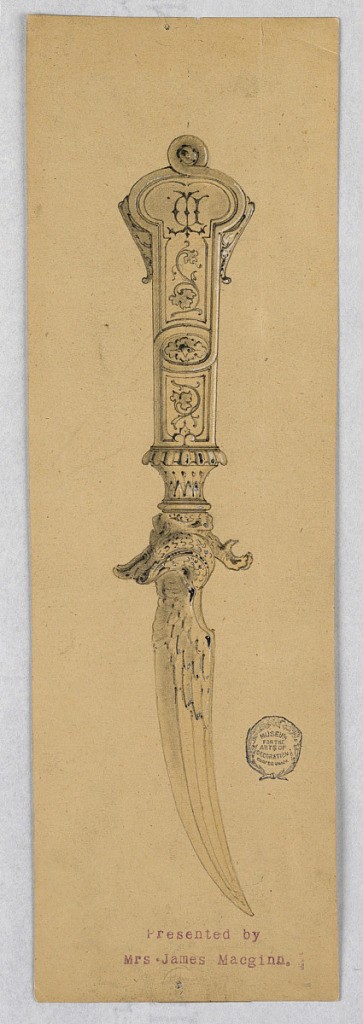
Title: Design for a Paper Knife
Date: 1850–1875
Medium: Graphite, brush and white gouache on brown paper
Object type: Drawing
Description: A variation of 1931-72-3 with a different design of the handle, which has below the monogram DT.